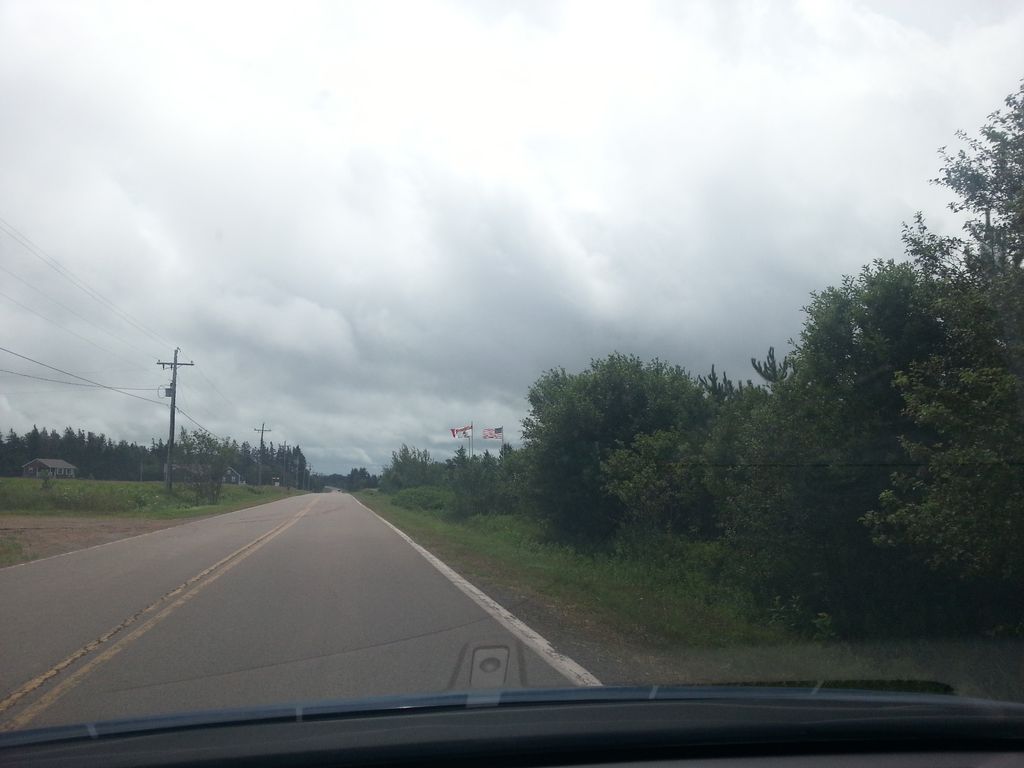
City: charlottetown